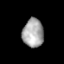
Tissue: lung
Cell type: Epithelial cells
Senescence score: 0.1607
Nuclear area (px): 584
Mean DAPI intensity: 167.228